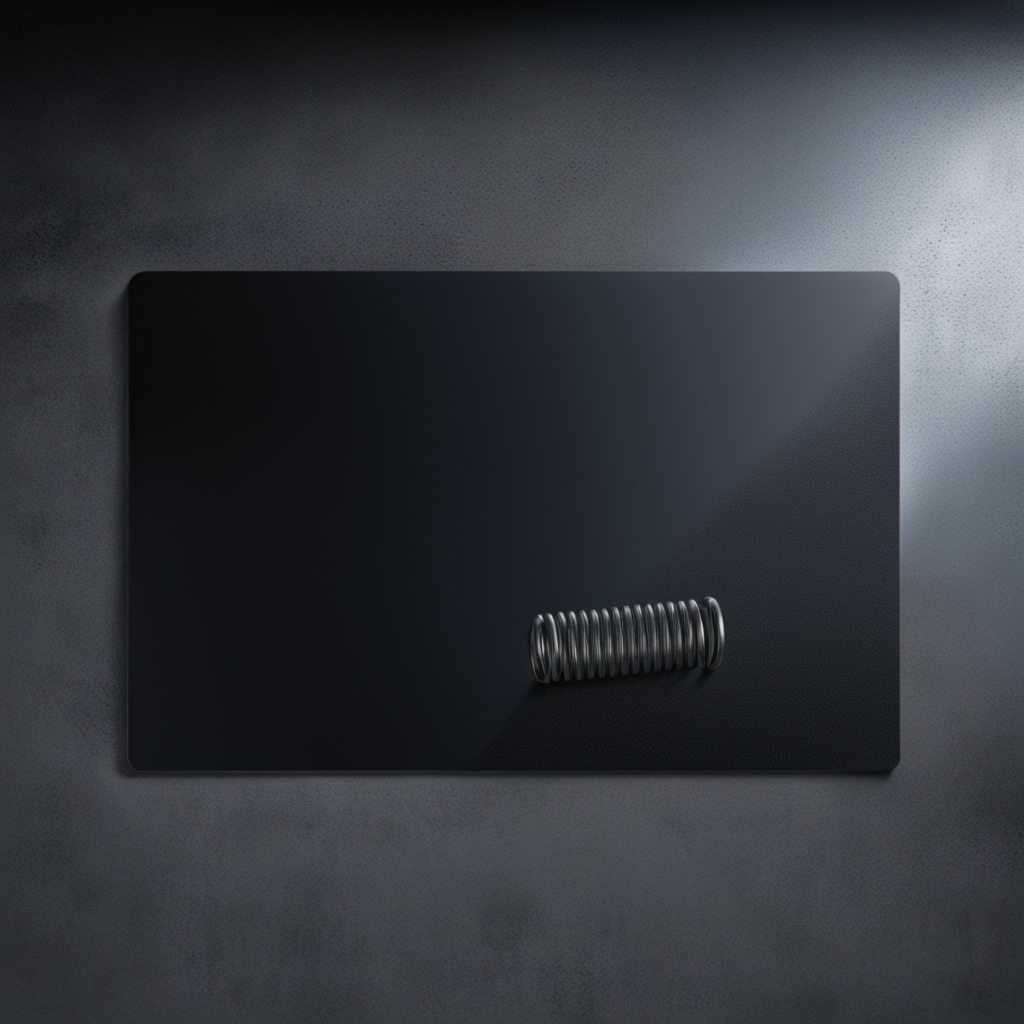
A coiled metal spring lies on a clean granite tabletop covered with a black rubber mat inside a workshop at night dim ambient light soft shadows worn but beneath the mat